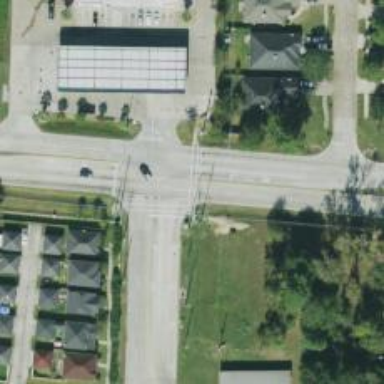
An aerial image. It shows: Marked crossing on the road.